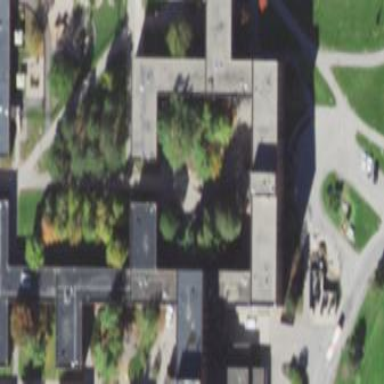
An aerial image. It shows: Dormitory building with grey roof.